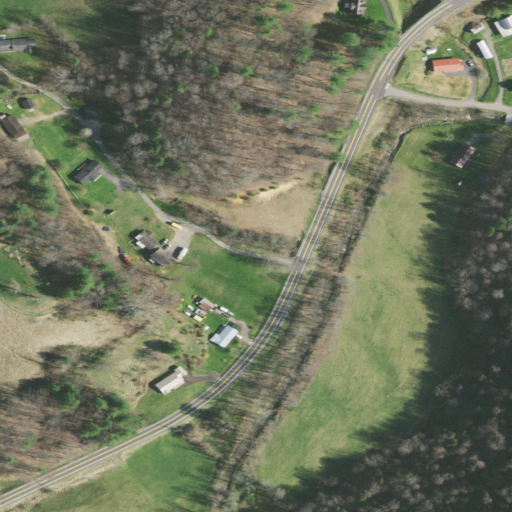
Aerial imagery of valley in Tennessee named Payne Hollow containing deciduous forest, pasture, open development, mixed forest, evergreen forest, and low intensity development